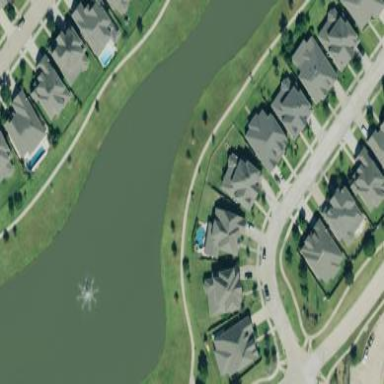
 creating natural and serene environment."